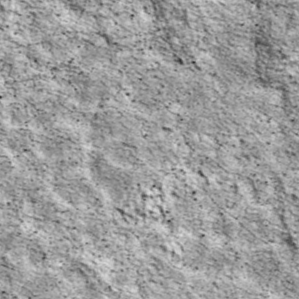
Label: non_frost